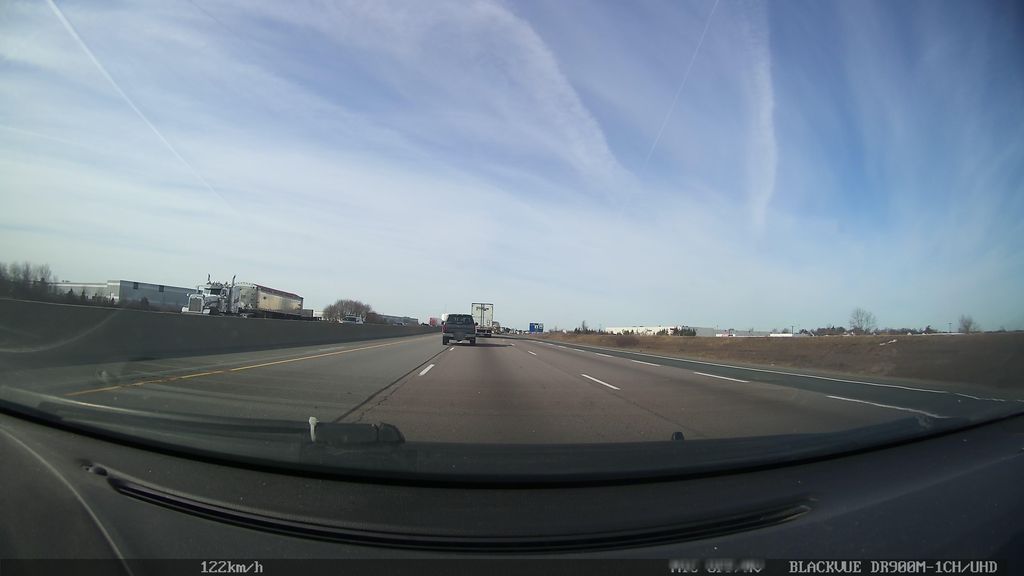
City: kitchener-waterloo